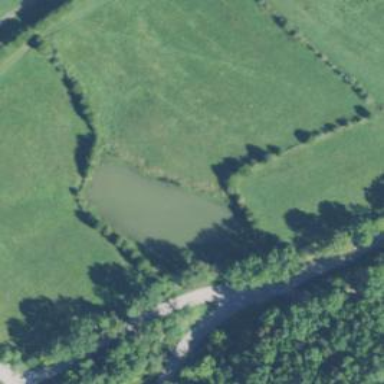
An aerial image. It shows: Peaceful pond surrounded by nature.